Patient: sex F, age 34
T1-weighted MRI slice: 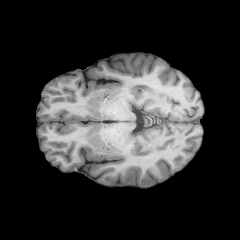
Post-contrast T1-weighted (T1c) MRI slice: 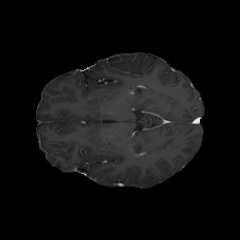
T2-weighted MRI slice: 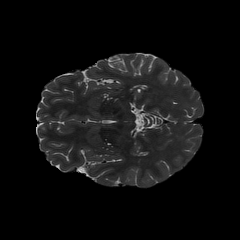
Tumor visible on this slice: no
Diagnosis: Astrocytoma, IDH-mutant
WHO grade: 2